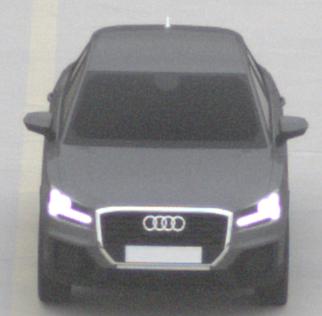
Make: Audi
Model: Q2
Model produced from: 2016
Model produced until: 2020
Doors: 5
Color: gray
Road condition: dry road
Daytime: midday
Contrast: low contrast